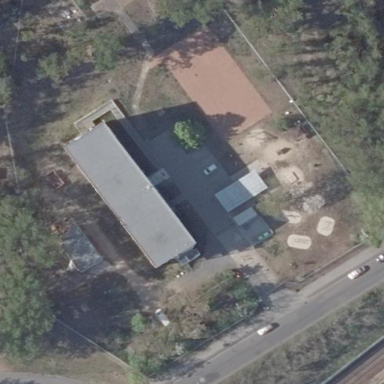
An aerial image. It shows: Shelter as social facility.